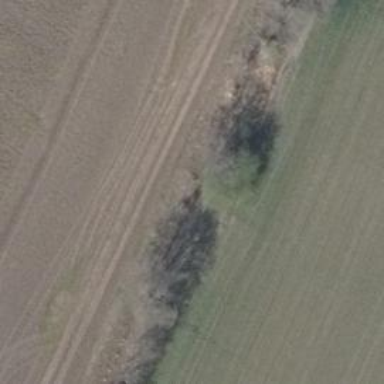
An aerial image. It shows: Row of trees in natural setting.